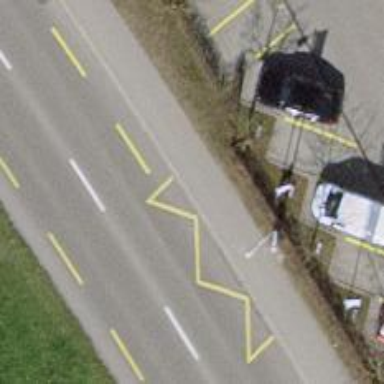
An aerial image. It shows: Bus stop with platform for public transport.